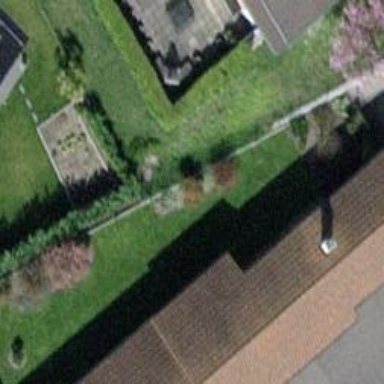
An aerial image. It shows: Hedge acting as barrier.